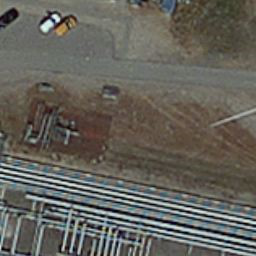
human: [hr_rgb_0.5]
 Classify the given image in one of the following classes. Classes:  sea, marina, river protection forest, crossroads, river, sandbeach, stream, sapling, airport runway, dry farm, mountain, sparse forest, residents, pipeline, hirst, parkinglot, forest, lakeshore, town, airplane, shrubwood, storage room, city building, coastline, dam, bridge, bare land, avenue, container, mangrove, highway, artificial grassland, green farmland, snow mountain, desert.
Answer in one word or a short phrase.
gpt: pipeline